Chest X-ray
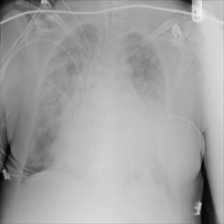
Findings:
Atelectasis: negative
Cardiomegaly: positive
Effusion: negative
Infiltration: positive
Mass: negative
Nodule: negative
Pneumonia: negative
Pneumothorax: negative
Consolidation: negative
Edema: negative
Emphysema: negative
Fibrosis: negative
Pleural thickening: negative
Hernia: negative